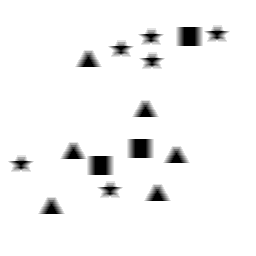
Squares: 3
Triangles: 6
Stars: 6
Total shapes: 15